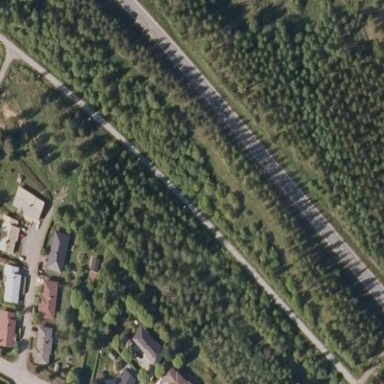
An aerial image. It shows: Forest area.